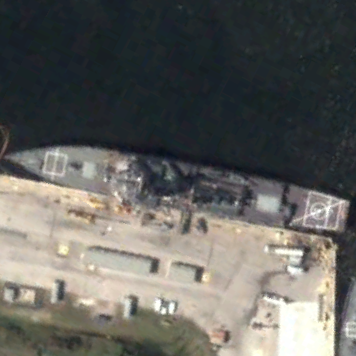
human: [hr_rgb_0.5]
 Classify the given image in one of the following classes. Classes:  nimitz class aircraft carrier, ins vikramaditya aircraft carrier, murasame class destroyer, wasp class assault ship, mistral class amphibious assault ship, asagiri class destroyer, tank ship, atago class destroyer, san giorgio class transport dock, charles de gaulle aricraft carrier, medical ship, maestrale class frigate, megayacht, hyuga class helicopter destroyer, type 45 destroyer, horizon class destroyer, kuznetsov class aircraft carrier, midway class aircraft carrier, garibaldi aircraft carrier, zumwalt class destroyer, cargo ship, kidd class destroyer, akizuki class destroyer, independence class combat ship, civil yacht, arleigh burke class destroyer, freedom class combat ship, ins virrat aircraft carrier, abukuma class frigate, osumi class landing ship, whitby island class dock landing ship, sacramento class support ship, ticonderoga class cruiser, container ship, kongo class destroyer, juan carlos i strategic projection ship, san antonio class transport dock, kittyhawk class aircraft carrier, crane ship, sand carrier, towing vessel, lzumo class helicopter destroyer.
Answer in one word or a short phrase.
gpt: Arleigh Burke class destroyer